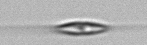
Label: Cylindrotheca